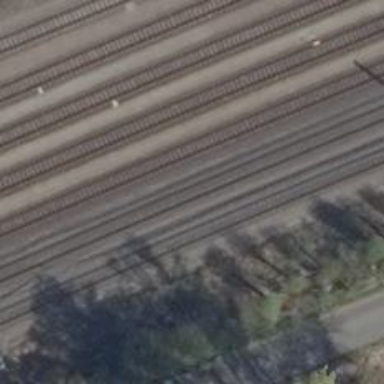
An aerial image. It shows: Railway track with contact line for electrification.